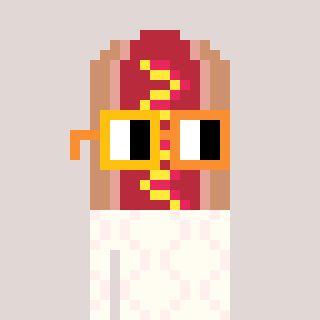
a pixel art character with square yellow and orange glasses, a hotdog-shaped head and a grayscale-colored body on a warm background